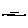
Label: line